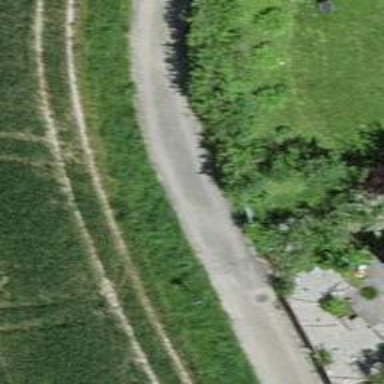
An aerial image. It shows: Residential road with asphalt surface and no sidewalks.